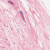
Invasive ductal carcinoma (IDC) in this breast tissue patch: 0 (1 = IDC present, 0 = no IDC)